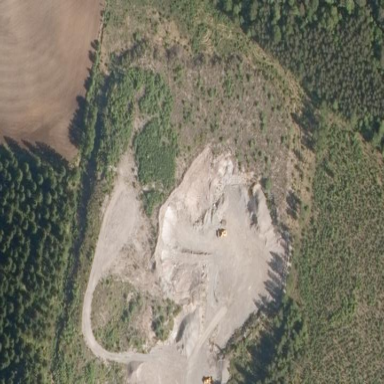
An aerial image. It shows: Quarry area.